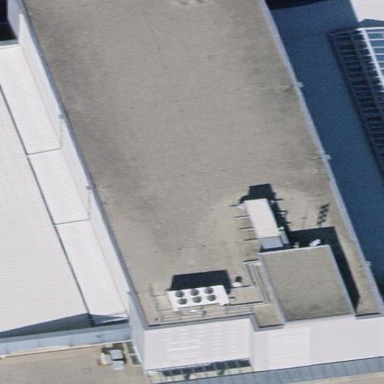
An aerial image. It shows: Building with flat gray roof and azure-colored walls.